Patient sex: M
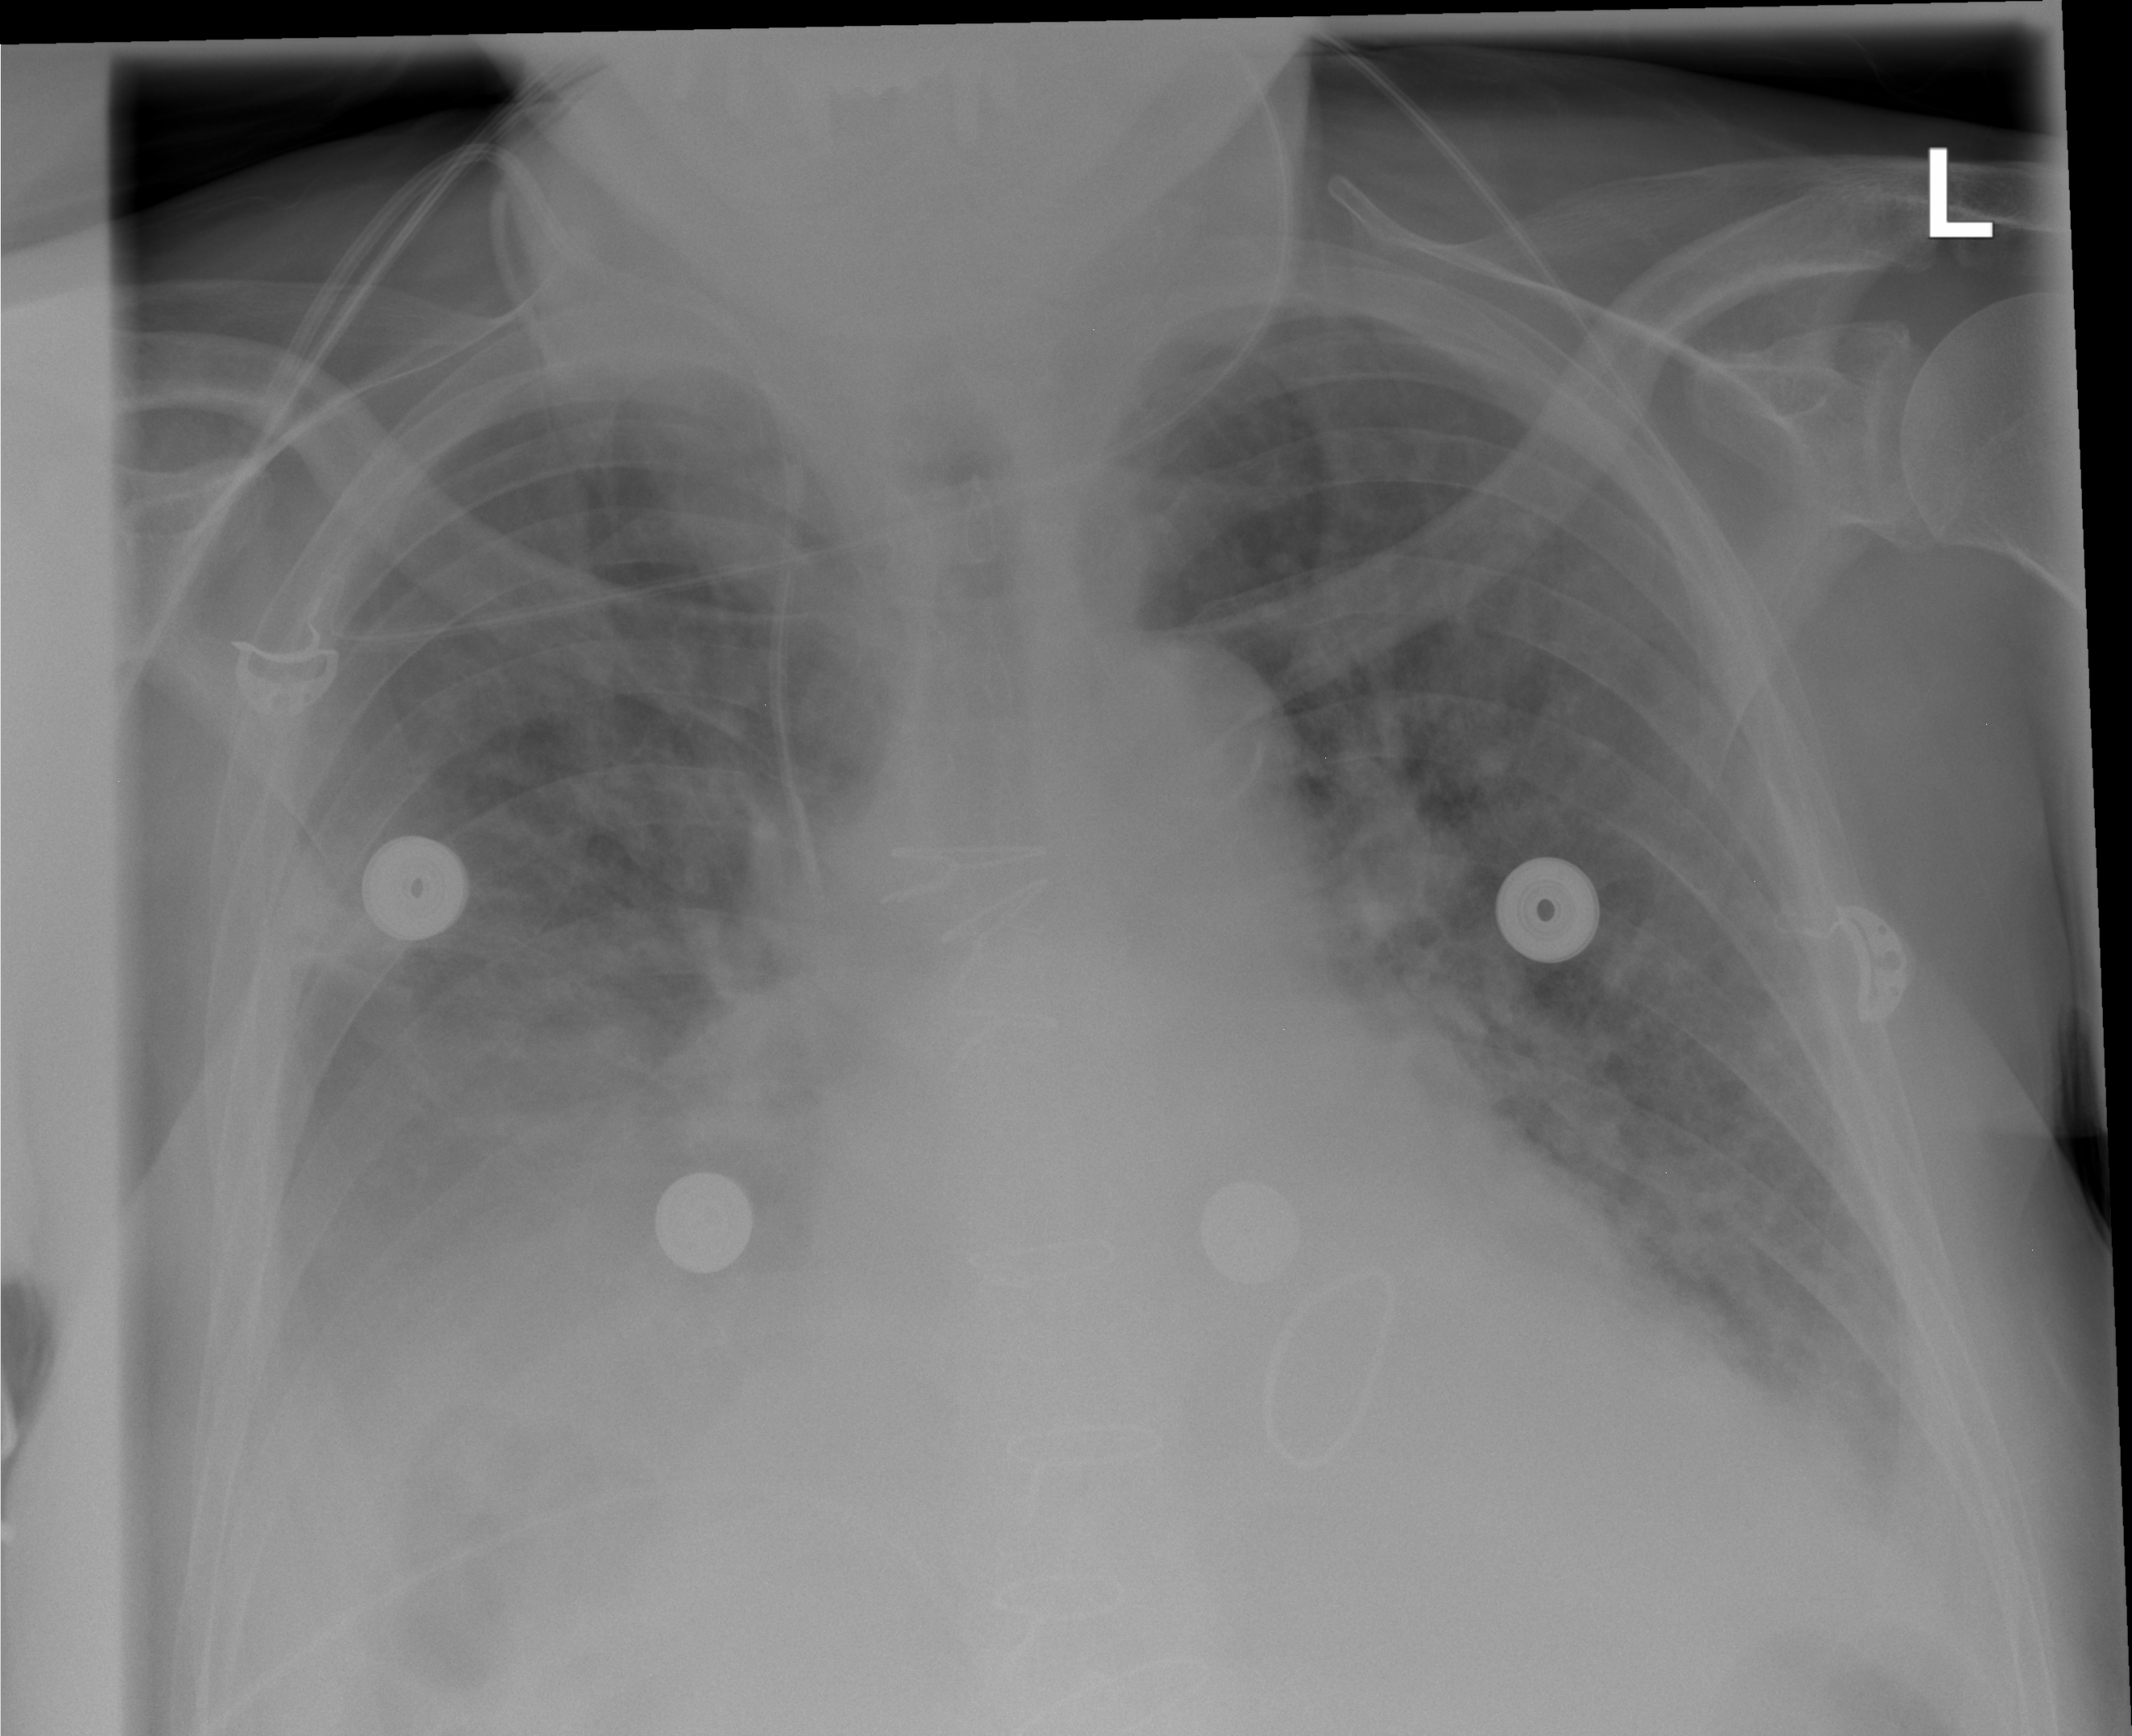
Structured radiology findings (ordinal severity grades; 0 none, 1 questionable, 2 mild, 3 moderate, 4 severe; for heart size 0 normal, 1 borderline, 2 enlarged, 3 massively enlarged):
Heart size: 2
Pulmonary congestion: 3
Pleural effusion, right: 3
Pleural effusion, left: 2
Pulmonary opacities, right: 2
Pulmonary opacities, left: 2
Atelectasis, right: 2
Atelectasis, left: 2